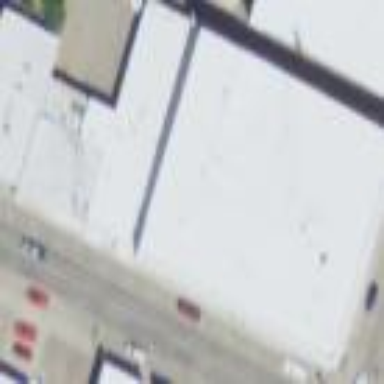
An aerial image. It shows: Building that houses furniture shop.